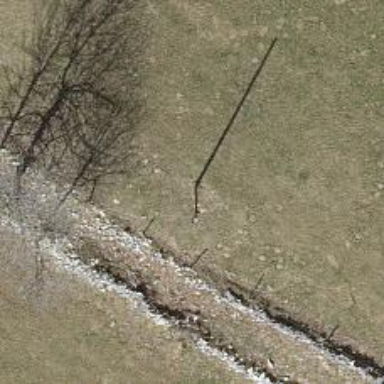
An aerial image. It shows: Power pole.